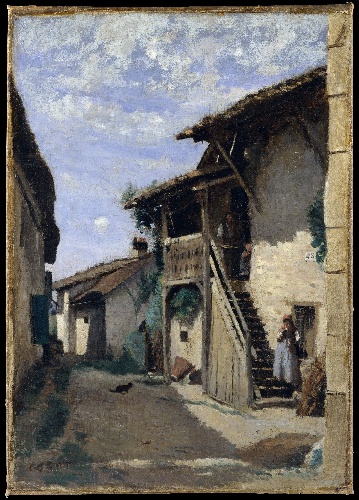
Title: A Village Street: Dardagny
Artist: Camille Corot
Artist bio: French, Paris 1796–1875 Paris
Date: 1852, 1857, or 1863
Object type: Painting
Classification: Paintings
Medium: Oil on canvas
Dimensions: 13 1/2 x 9 1/2 in. (34.3 x 24.1 cm)
Department: European Paintings
Credit line: Bequest of Collis P. Huntington, 1900
Accession year: 1925
Repository: Metropolitan Museum of Art, New York, NY
Tags: Houses|Streets|Villages|Women